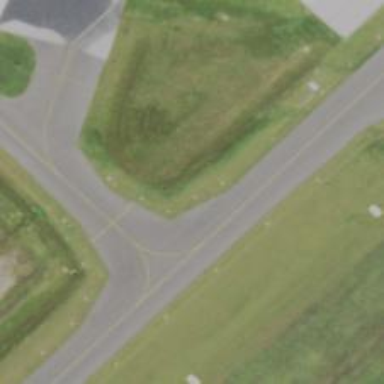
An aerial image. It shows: Image of taxiway at airport.